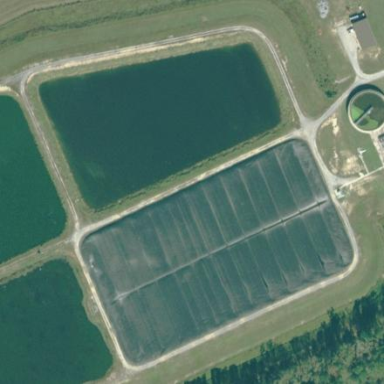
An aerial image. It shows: Chain link fence surrounding wastewater treatment plant.